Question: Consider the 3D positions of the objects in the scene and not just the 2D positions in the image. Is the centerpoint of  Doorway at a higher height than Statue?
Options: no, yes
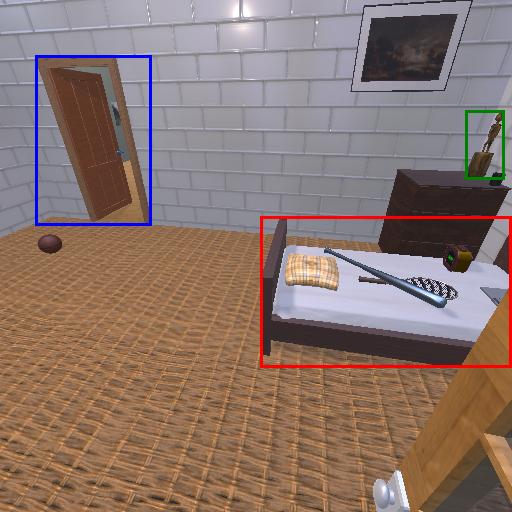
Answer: no